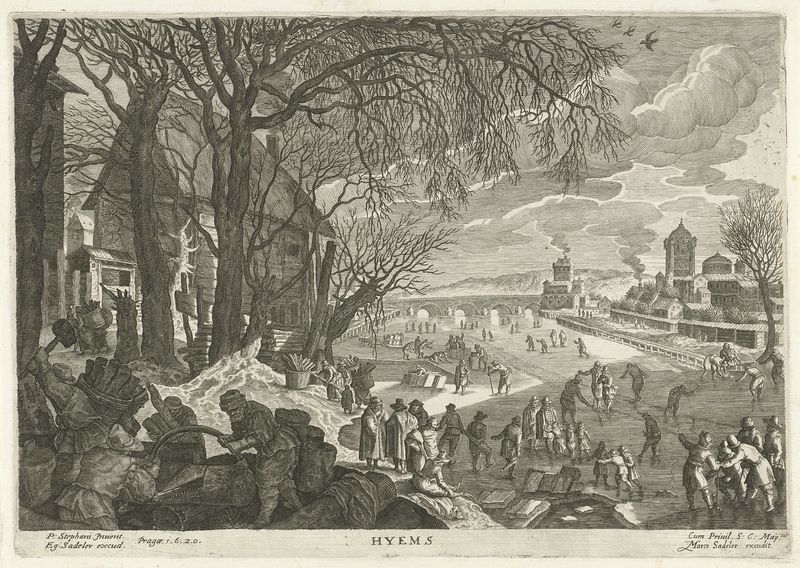
Titel: Winter
Künstler: Aegidius Sadeler
Standort: Amsterdam
Institution: Rijksmuseum
Schlagwörter: baum, wasser, wolken, menschen, haus, ast, baumstamm, brücke, qualm, rauch, arbeit, arbeiten, dorf, winter, bauer, säge, winer, hyems, hyens